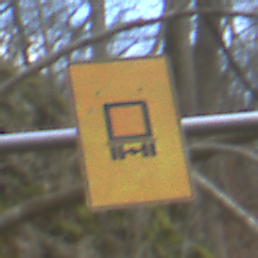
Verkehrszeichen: KennzeichnungspflichtigeFahrzeugeGefaehrlicheGueterOhnePfeilsymbol
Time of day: MorningAfternoon
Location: Outdoor (Nature)
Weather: PartlyCloudy
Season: NotSpecified
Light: Natural